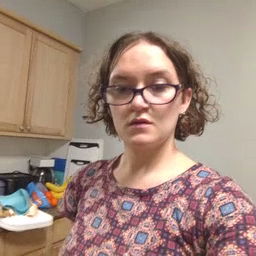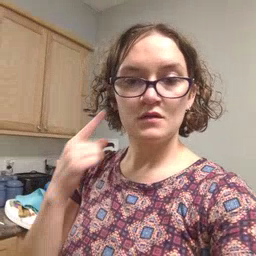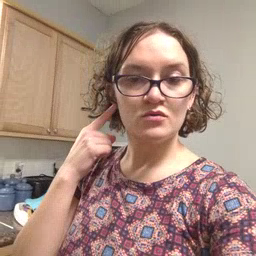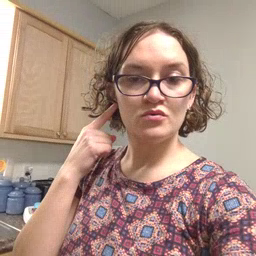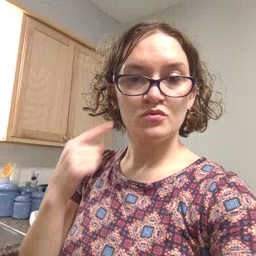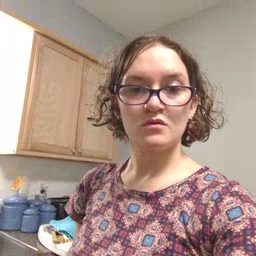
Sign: ear